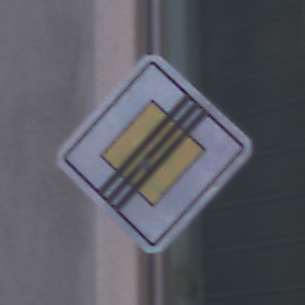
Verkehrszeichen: EndeVorfahrtsstrasse
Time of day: MorningAfternoon
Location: Outdoor (Urban)
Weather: PartlyCloudy
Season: NotSpecified
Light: Natural